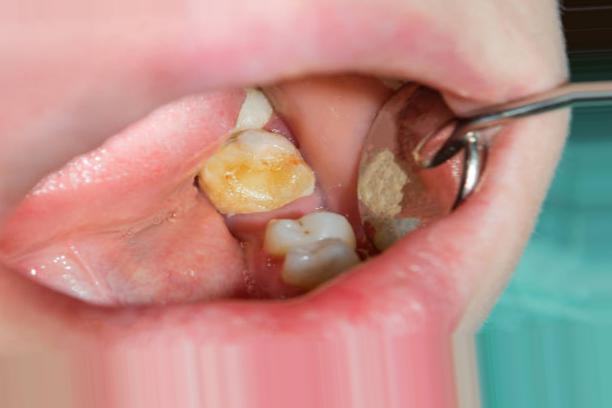
Condition: Caries